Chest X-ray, PA view. Patient: 65 years old, sex F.
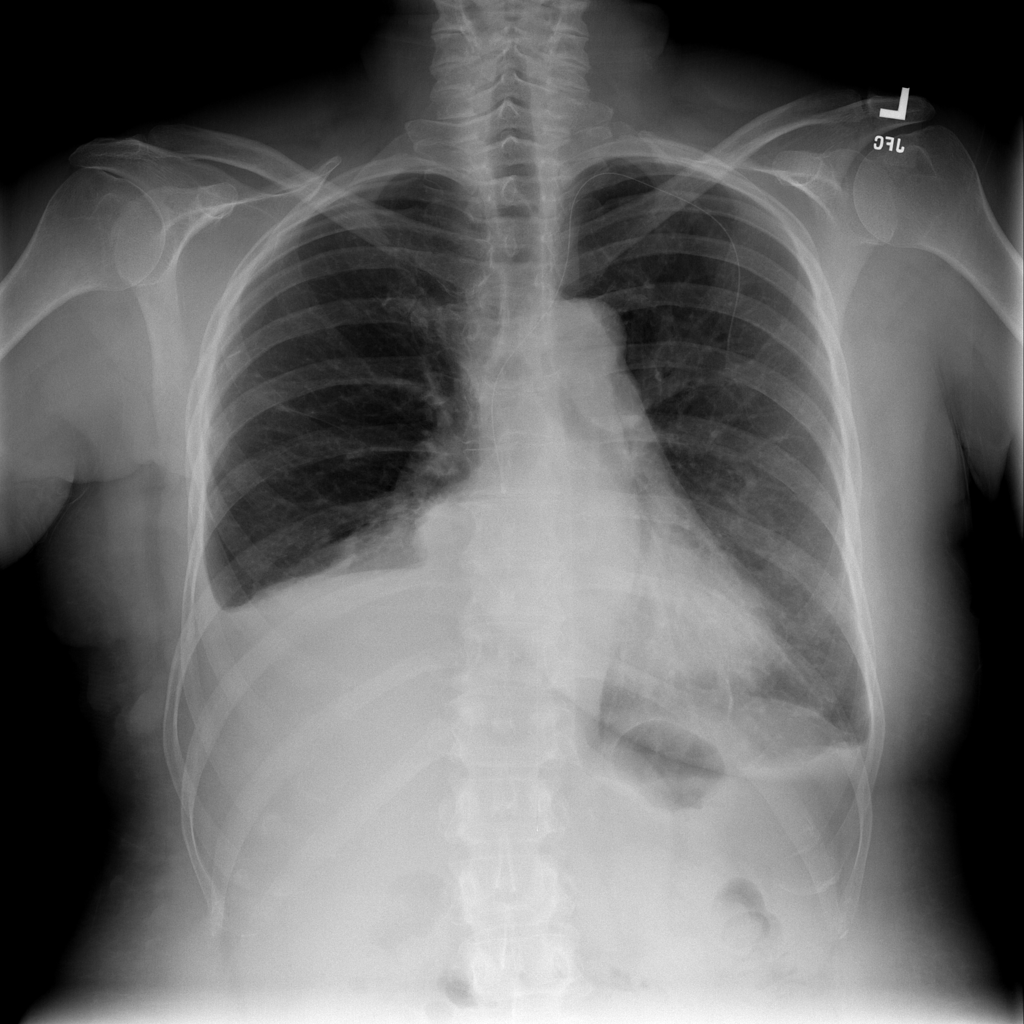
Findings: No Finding